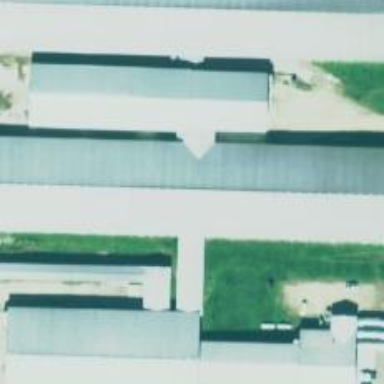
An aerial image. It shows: Cowshed building.